Field crop: maize
Growth stage: 2
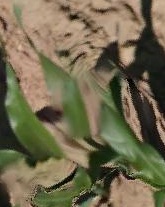
Species: maize